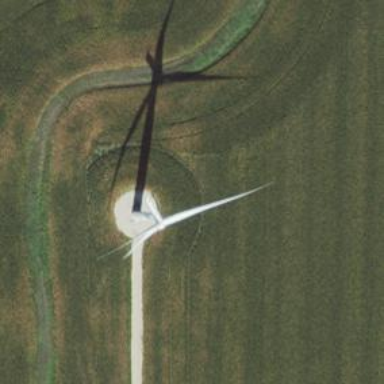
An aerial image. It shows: Wind generator with horizontal axis. The generator is wind turbine.